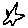
Label: star